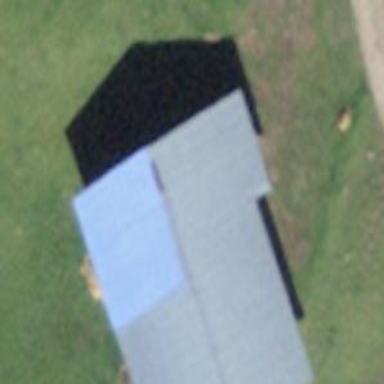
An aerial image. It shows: Rural barn.